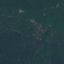
Land use / land cover class: Forest